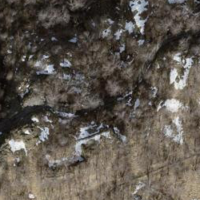
EUNIS habitat code: 44
Species observed at this site:
Primula hirsuta
Lilium bulbiferum